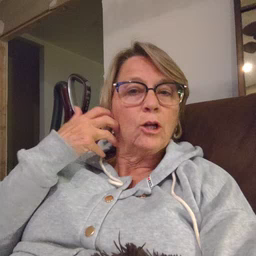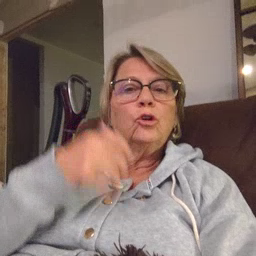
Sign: tiger